Question: <URL>
So when you mouseover the projects you should see an rgba background fade in with some text over the existing image. I cannot duplicate the error in Safari or in Firefox. In fact, I cannot duplicate this for the same ones every time, and I can also say that refreshing the page will not necessarily fix the problem either.
Is this a problem in my code or have we come upon a problem with Webkit and/or Chrome specifically?
Originally I thought this was a problem with the RGBA background so I tried using a 'background: black;' to see if it changed anything. This didn't work seeing as the line was still present on mouseover.
I have considered this to be a problem due to the display I've been using. I'm on the new Macbook Pro with retina display. This could still be the source of the issue, but I'm not convinced it is. I'm yet to do testing myself on another device that isn't a retina display, but I've been told that the lines are still prevalent.

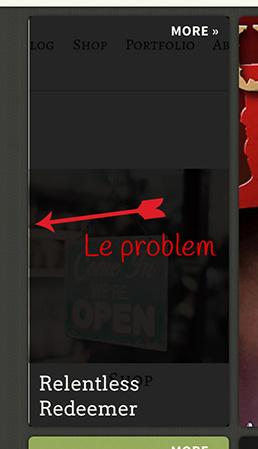
Answer: There's something about your box-model that I don't like for this technique. I've used similar hover/fade scripts, but never utilized a negative margin (because it will jack up the box-model), or made the top layer larger than the bottom.
I found a few things that helped it render better for me (I'm wasn't seeing lines, but I was seeing either rounded white corners peaking out or black chisel points in the parent corners). At any rate, here's the few things:
1. Nix the -1% 0 0 -1% margin (making something 102% wide, then using a -1% margin seems like 100% to me, but relies on all browsers rendering that math the same).
2. Set the parent and child to be the same W x H (200px x 410px)
3. Decreasing the radius of the child by one px hid the oddities of the corners for me (again, I think it's a rendering engine thing FWIW); though not having it set should do the job.
4. I also add .projectItem a:hover to the .projectItem a's CSS declaration, to allow just the transitions to occur on .projectItem a:hover.
This fiddle does the roll-over effect with all the features above added/removed respectively: <URL>
HTH.